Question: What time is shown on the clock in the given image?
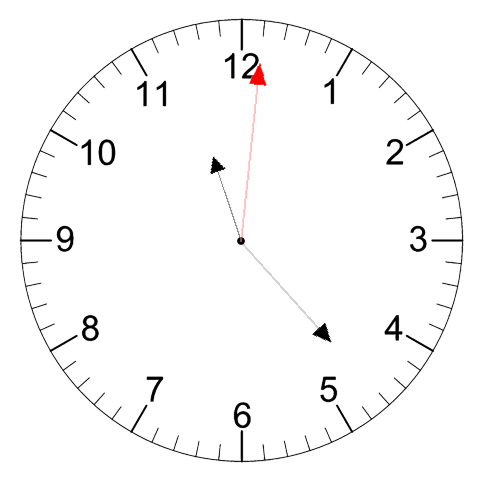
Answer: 11:23:01